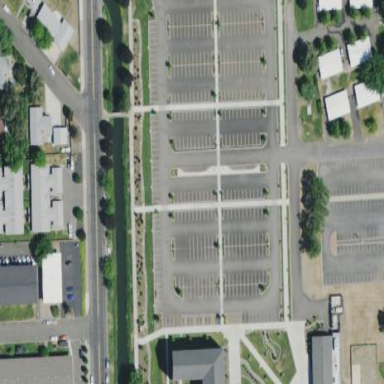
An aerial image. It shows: Parking area with asphalt surface.